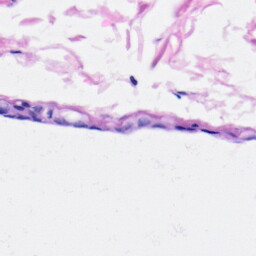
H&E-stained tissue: Heart